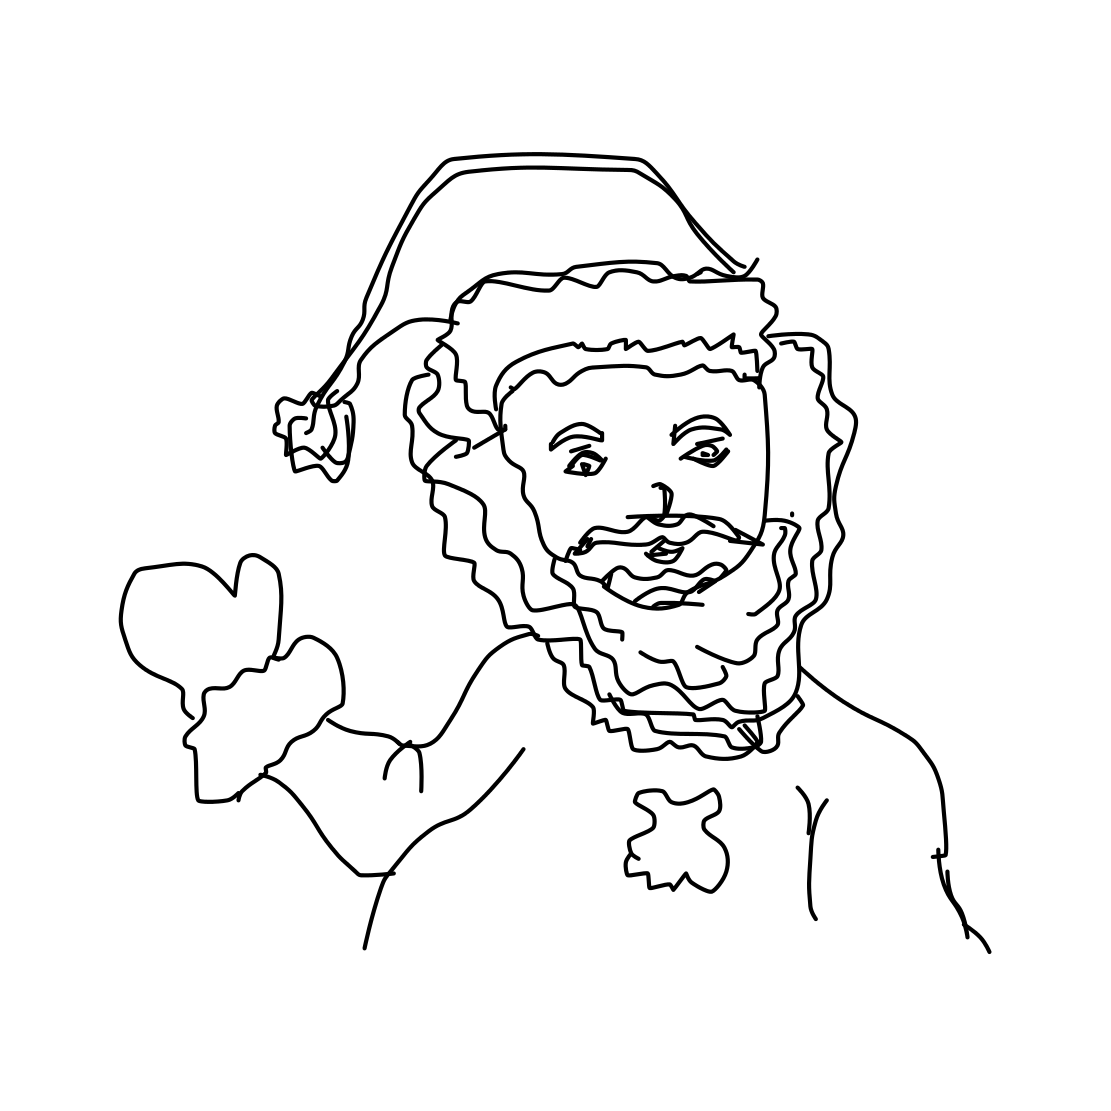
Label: santa claus